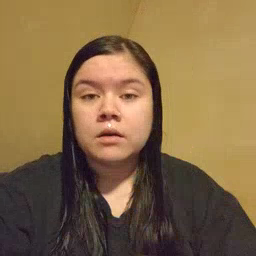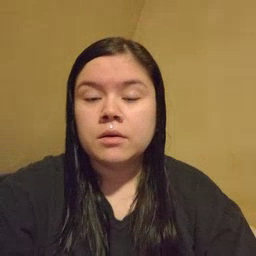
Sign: fireman